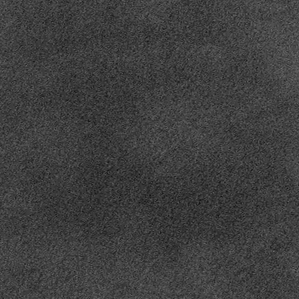
Label: frost